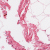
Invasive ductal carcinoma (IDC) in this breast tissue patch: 0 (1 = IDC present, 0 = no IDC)